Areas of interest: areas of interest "Soccer Field"
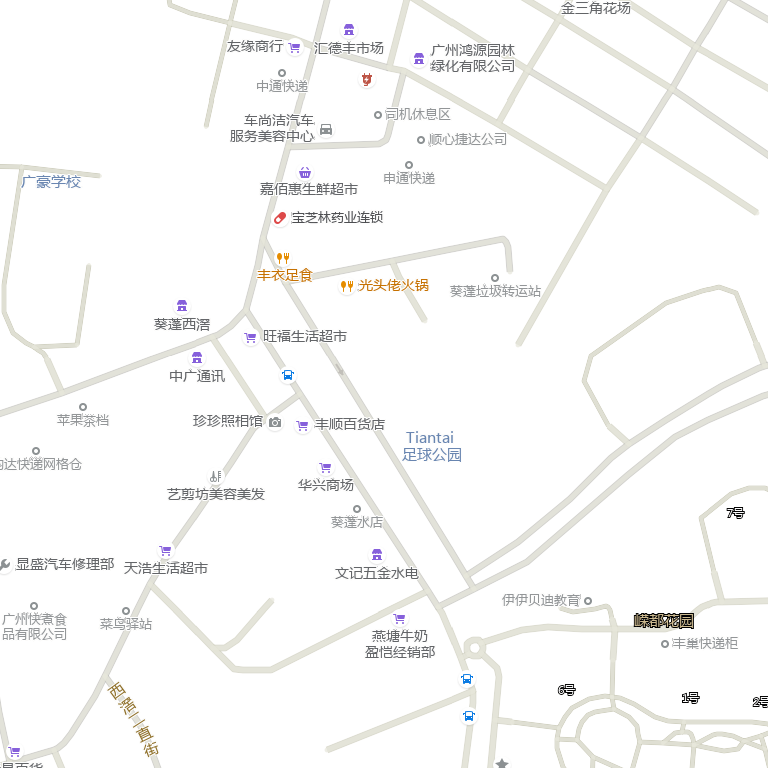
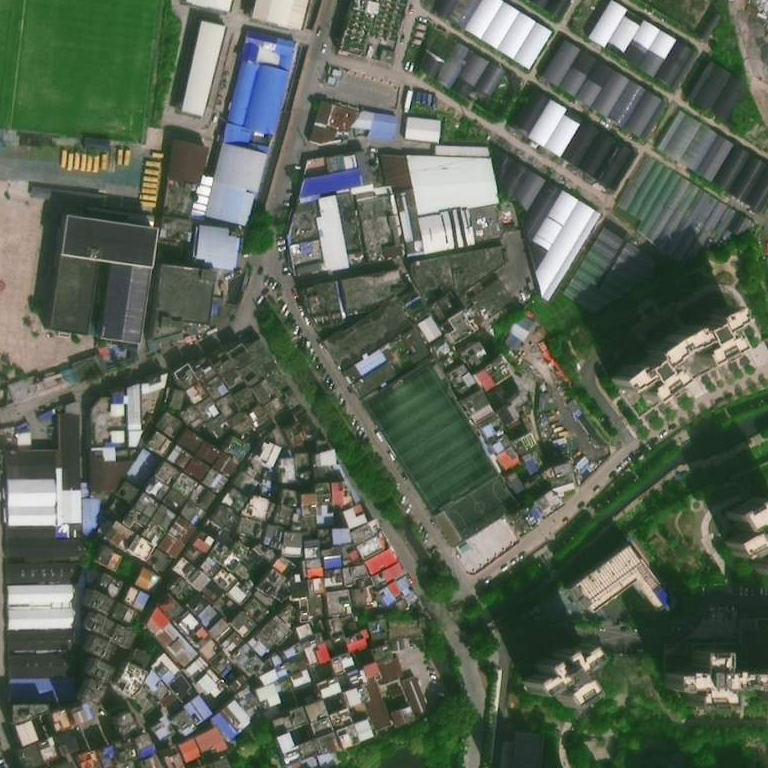